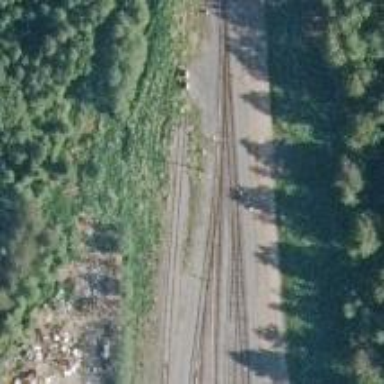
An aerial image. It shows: Railway track of B1 class.